問題: 凸四角形ABCDにおいて、辺AB、BC、CD、DAの中点をそれぞれG、H、E、Fとします。さらに、直線GHと直線EB、直線FBとの交点をそれぞれP、Qとします。四角形EFQPの面積をX、三角形AGQと三角形CPHの面積の和をYとしたとき、X-Y=63でした。このとき四角形ABCDの面積はいくつですか。
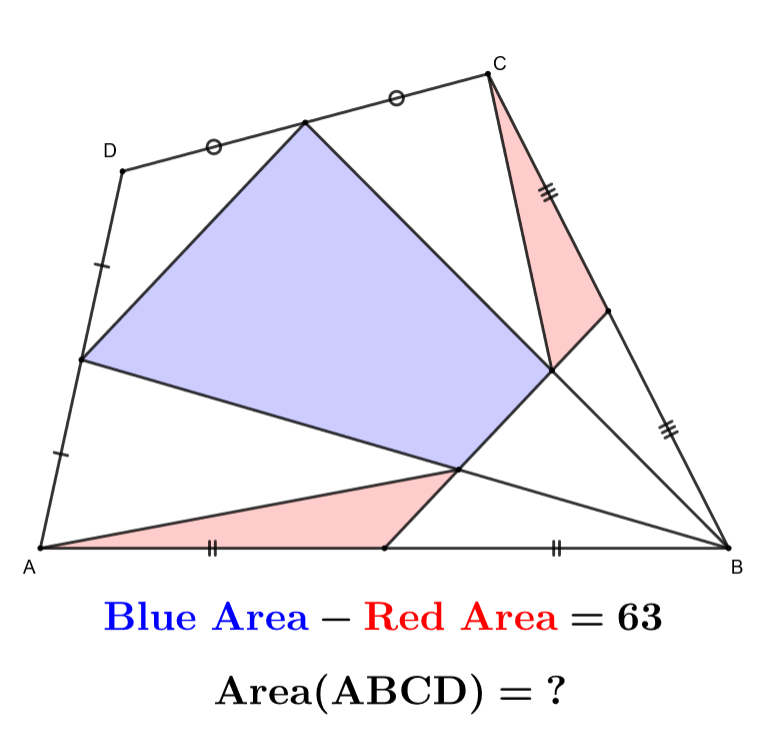
解答: △QAG=△QGB、△PHC=△PBHに注意すれば、X-Y=△BEF-△BHGである。四角形EFGHが平行四辺形であることから、この値は三角形EFPの面積に等しい。これは四角形EFGHの面積の半分であることから、四角形ABCDの面積の4分の1に等しいことがわかる。よって解答は252。
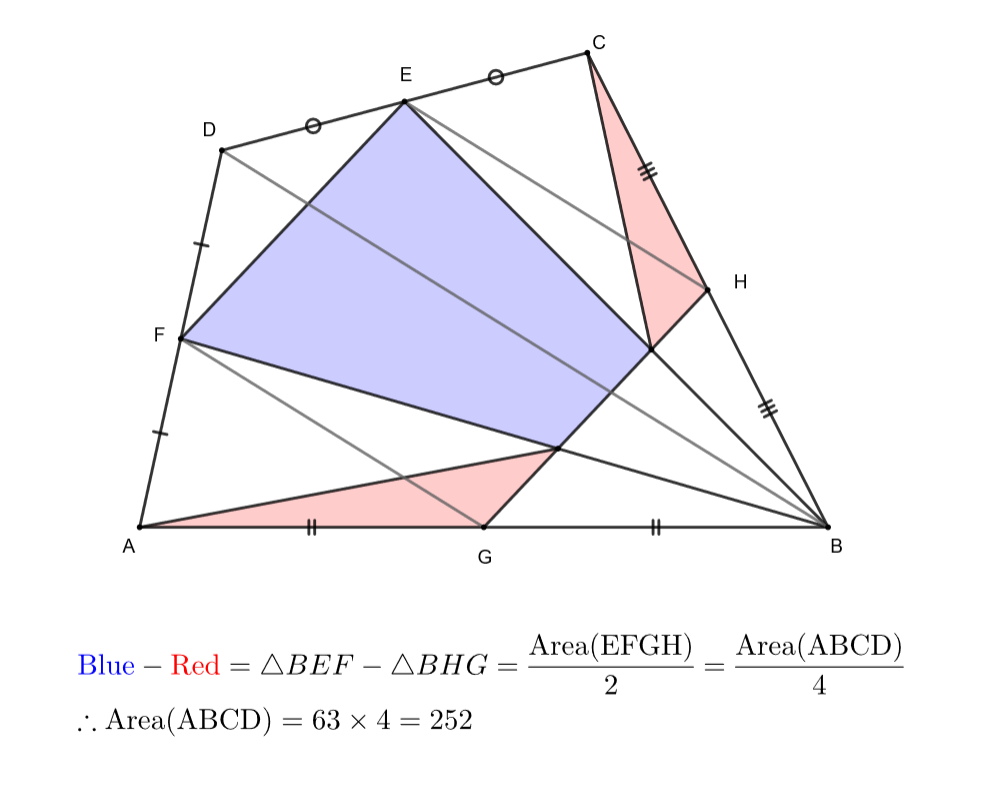
答え: 252
タグ: 等積変形